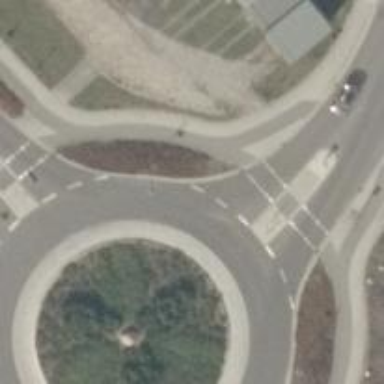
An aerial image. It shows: Secondary road made of asphalt leading to roundabout.